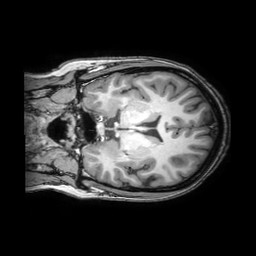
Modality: T1w
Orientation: coronal
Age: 22
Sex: female
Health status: healthy
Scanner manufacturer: philips
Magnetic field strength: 3 T
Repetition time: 0.0079 s
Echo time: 0.0035 s